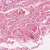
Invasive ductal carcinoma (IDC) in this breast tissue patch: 0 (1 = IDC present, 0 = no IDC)